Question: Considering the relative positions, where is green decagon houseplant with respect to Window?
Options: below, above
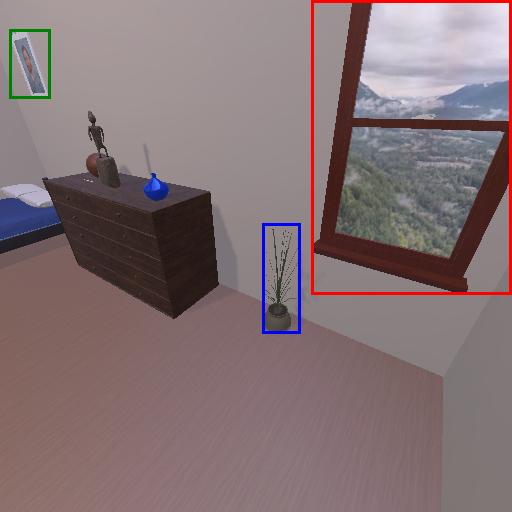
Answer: below